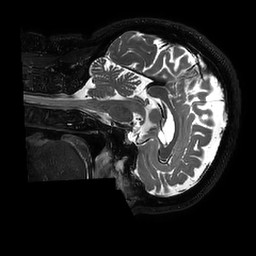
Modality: T2w
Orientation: sagittal
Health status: ill
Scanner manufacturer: philips
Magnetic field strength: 3 T
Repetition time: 2.5 s
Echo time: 0.331 s